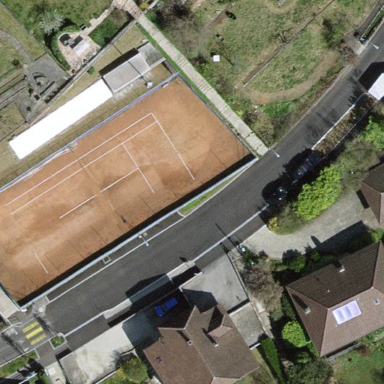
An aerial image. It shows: Tennis court in leisure pitch.